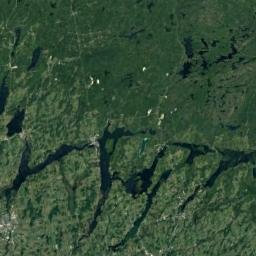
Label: wetland